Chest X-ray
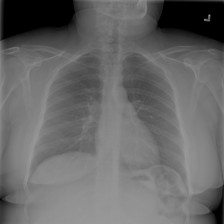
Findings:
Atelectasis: negative
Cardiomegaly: negative
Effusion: negative
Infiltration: negative
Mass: negative
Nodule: negative
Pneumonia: negative
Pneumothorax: negative
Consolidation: negative
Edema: negative
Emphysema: negative
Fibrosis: negative
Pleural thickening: negative
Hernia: negative